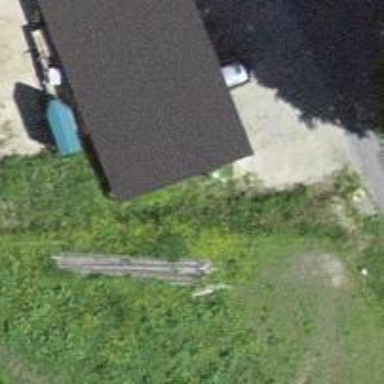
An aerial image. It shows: Garage building.